Question: What game is loading?
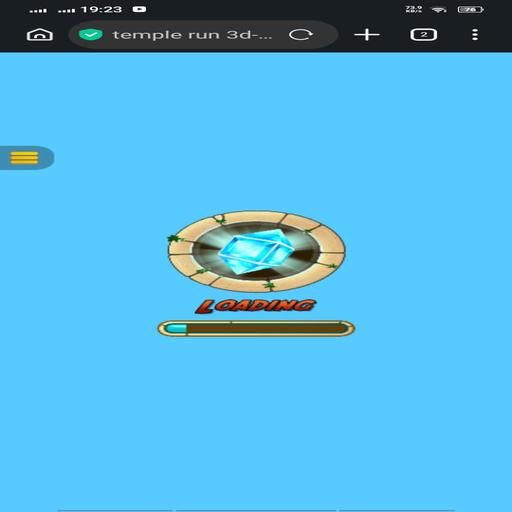
Answer: Temple Run 3D